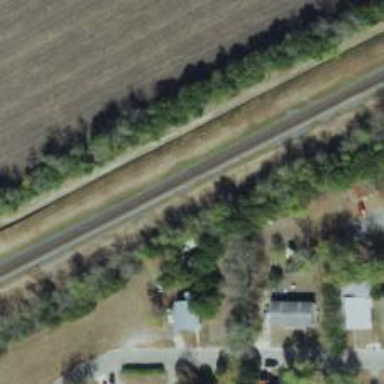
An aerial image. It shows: Abandoned railway siding.